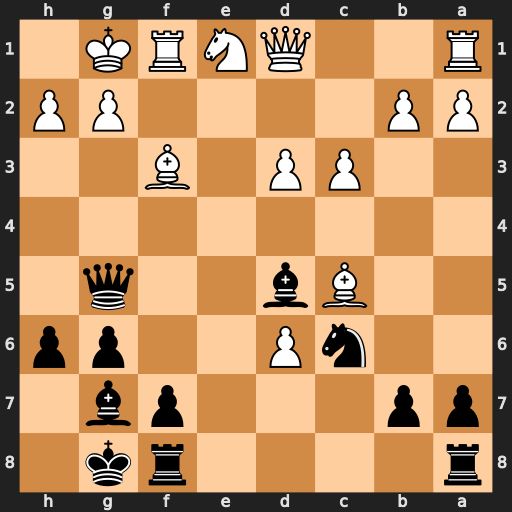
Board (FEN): r4rk1/pp3pb1/2nP2pp/2Bb2q1/8/2PP1B2/PP4PP/R2QNRK1
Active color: b
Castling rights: -
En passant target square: -
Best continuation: Bxf3 Qxf3 Qxc5+